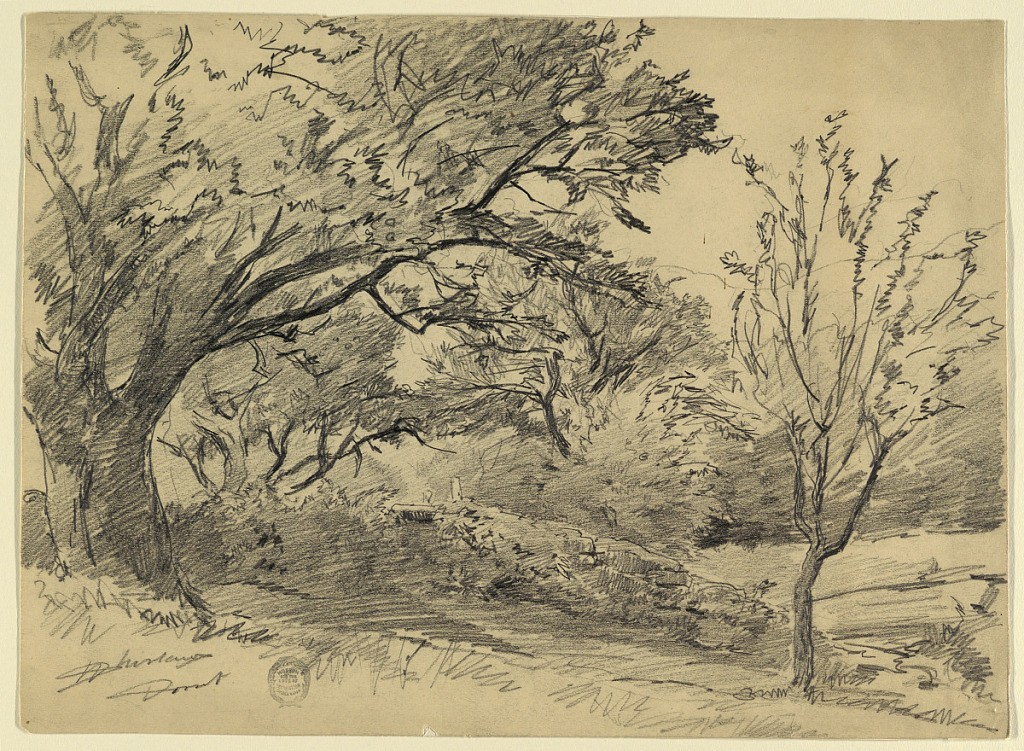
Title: Landscape in Dorset, Vermont
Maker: Walter Shirlaw, American, b. Scotland, 1838–1909
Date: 1875
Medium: Graphite on paper
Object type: Drawing
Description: A stone wall with a gate among trees.